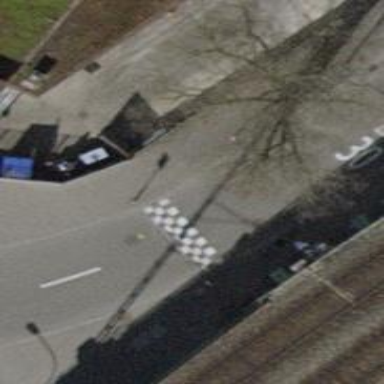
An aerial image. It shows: Bump for traffic calming.